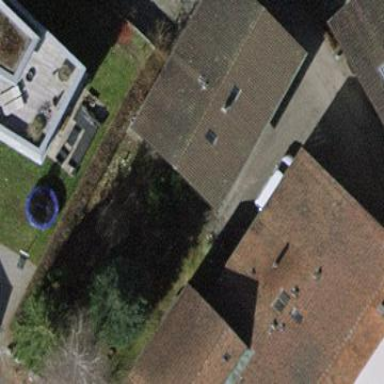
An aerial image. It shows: Building with gabled roof.